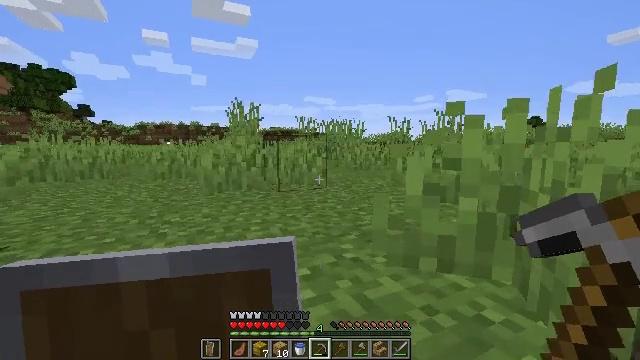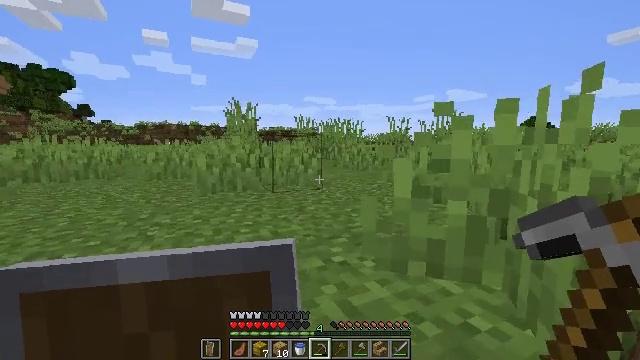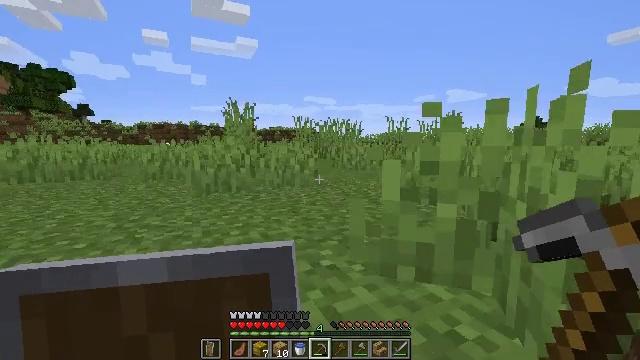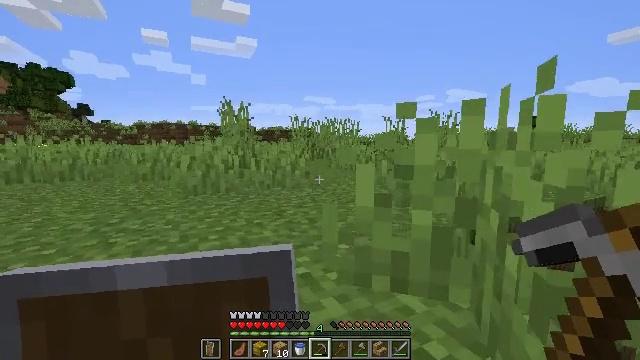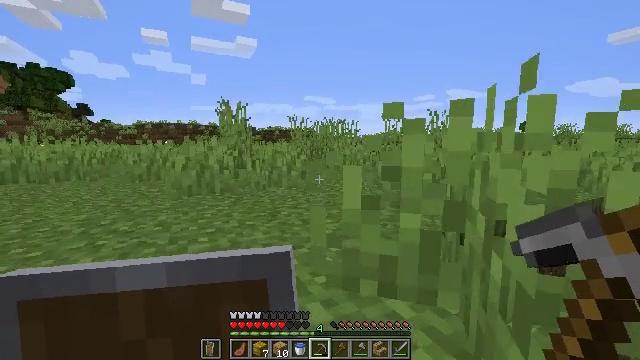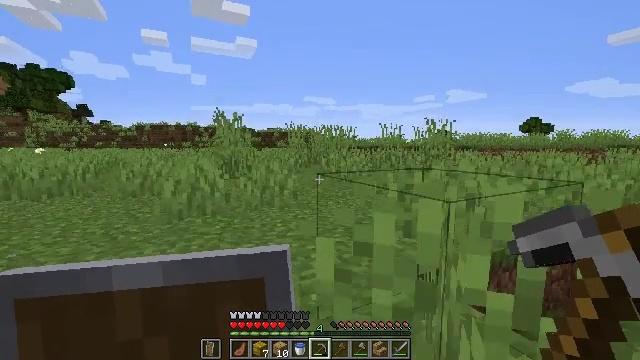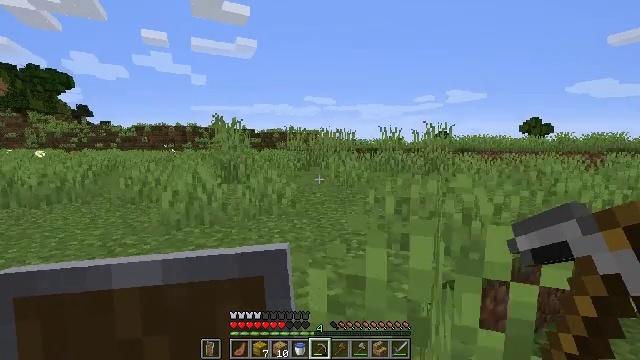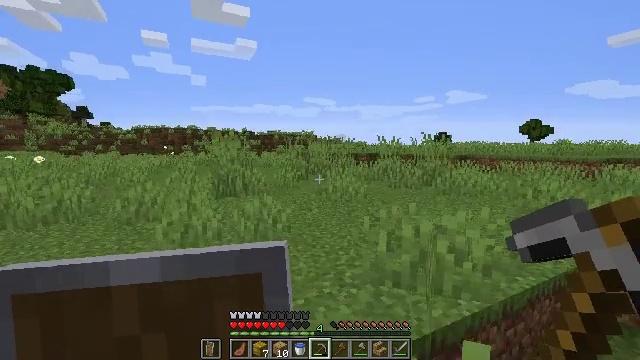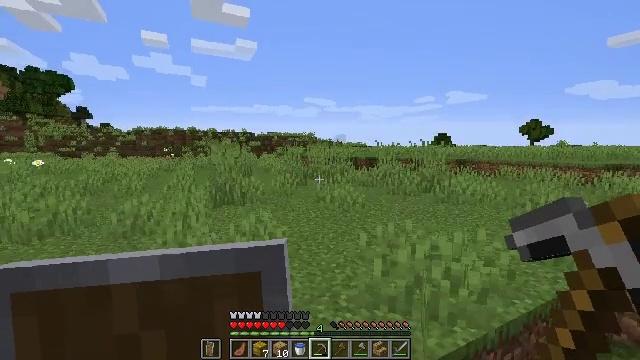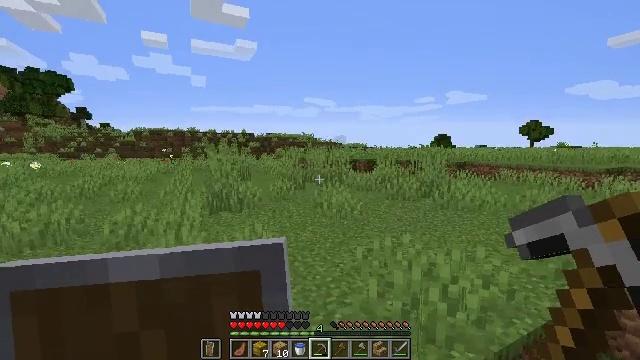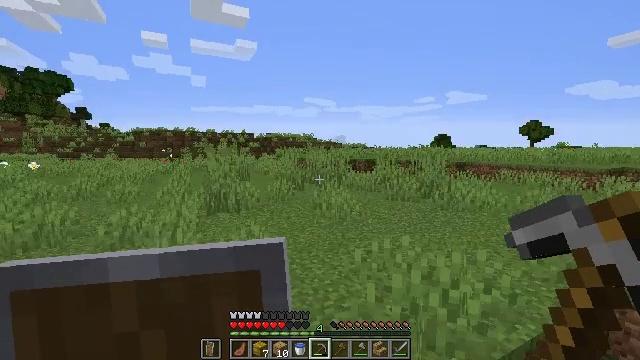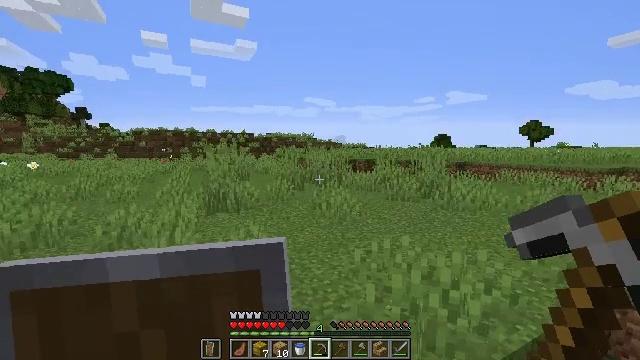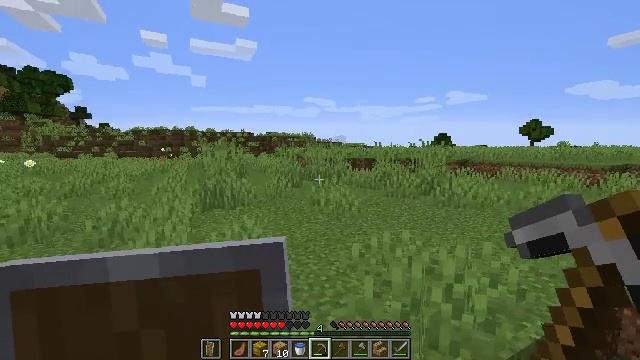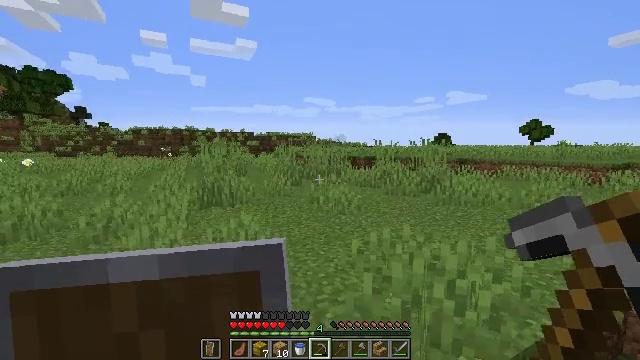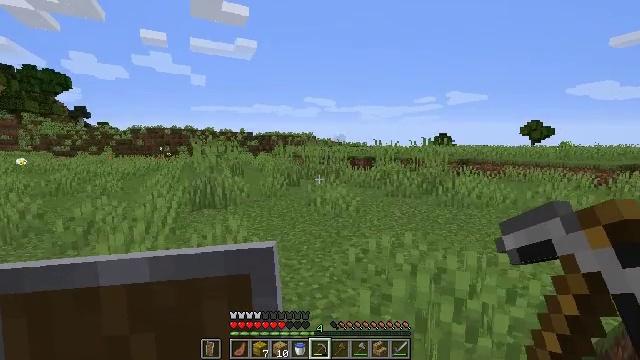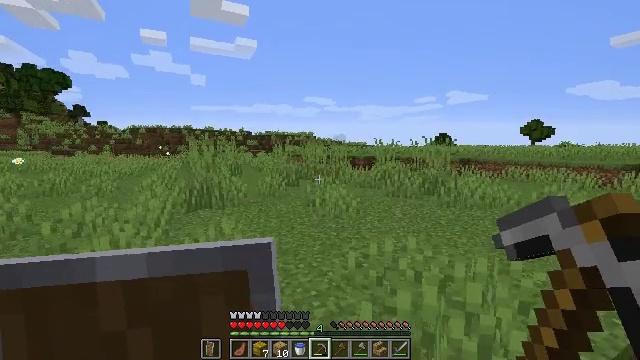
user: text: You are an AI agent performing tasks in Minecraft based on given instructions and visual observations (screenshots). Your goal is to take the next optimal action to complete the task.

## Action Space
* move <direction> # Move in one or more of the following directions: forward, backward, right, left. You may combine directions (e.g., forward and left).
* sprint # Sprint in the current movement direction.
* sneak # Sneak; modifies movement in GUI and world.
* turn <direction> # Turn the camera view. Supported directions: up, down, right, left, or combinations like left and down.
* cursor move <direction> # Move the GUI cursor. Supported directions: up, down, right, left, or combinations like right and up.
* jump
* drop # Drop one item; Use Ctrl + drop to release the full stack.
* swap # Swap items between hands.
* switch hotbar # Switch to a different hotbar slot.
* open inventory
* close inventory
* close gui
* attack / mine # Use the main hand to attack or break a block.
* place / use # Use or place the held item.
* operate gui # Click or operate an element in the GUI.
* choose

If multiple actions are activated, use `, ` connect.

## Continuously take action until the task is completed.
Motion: motion action
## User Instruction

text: Clear away tall grass.
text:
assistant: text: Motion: move forward
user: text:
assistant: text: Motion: move forward
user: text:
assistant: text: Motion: move forward
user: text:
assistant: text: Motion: move forward
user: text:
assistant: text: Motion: move forward, jump
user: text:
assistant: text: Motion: move forward, jump
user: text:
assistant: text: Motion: move forward, jump
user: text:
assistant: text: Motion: move forward, jump
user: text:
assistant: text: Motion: move forward, jump
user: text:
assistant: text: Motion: move forward, jump
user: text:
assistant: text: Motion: move forward
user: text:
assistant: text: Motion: move forward
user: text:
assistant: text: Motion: move forward
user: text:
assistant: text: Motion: move forward
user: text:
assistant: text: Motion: move forward
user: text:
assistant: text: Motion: move forward
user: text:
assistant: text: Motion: move forward
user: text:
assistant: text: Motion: move forward
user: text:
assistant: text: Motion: move forward
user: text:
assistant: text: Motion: move forward
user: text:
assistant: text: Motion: move forward
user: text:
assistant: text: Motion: move forward
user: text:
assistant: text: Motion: move forward
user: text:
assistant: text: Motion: move forward
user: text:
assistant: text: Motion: move forward, jump
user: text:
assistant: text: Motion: move forward, jump
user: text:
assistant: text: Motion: move forward, jump
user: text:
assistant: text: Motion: move forward, jump
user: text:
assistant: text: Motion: move forward, jump
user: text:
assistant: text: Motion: move forward, jump